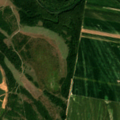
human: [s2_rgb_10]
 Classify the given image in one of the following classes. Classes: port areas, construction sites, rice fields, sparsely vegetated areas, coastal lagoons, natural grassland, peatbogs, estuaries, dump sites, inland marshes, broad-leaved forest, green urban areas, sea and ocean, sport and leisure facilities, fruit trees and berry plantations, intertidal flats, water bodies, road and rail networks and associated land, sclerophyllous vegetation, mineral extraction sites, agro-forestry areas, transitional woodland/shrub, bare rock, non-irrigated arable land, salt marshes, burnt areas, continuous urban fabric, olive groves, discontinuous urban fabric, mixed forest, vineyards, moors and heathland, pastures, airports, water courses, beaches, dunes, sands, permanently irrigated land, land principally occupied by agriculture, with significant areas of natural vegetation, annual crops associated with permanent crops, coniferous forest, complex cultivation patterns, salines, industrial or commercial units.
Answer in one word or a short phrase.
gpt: non-irrigated arable land, broad-leaved forest, inland marshes